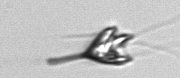
Label: Pyramimonas_longicauda